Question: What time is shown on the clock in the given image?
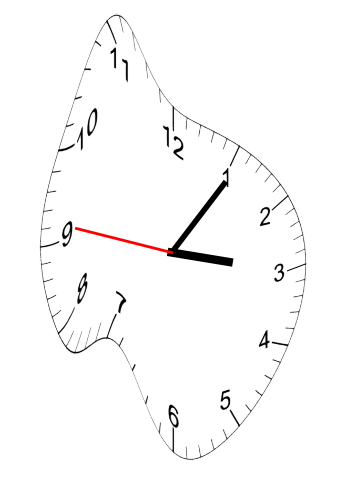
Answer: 03:05:46